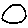
Label: moon